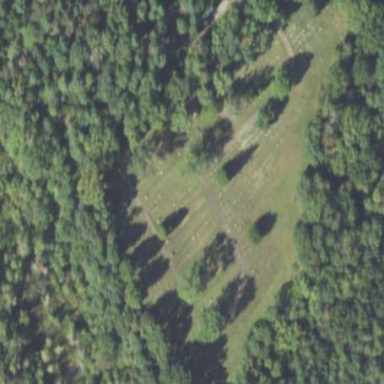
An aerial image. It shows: Cemetery.